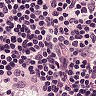
Metastatic tissue present: no